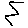
Label: zigzag